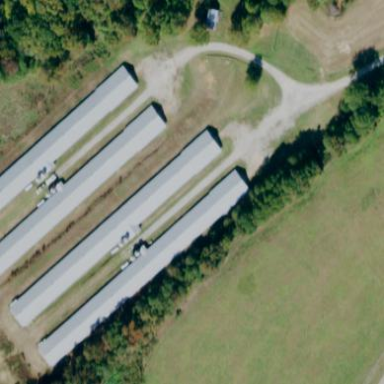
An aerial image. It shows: Poultry house.